Field crop: maize
Growth stage: 2
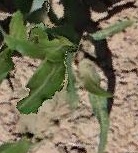
Species: maize